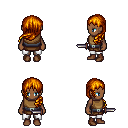
a pixel art fantasy rpg character, female body template, human, dark skin, leather chest armor, white pants, dark blonde left-swept hairstyle, brown shoes, dagger, four views (front, back, left, right), 2x2 character sprite sheet, small pixel art, hard edges, no anti-aliasing